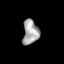
Tissue: skin
Cell type: Endothelial cells
Senescence score: 0.6922
Nuclear area (px): 384
Mean DAPI intensity: 165.448